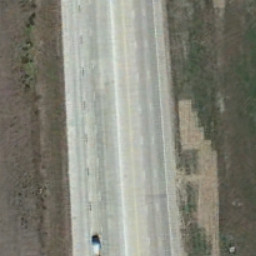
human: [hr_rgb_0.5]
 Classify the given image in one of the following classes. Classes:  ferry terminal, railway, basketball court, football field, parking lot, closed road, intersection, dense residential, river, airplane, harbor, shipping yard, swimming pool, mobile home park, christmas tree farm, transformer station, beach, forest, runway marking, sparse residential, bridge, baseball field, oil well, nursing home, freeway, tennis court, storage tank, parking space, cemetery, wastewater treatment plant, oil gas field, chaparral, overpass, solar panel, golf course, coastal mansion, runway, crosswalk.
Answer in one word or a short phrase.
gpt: freeway